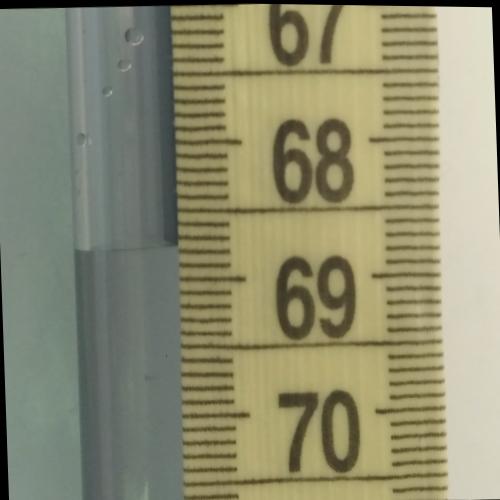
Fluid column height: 68.8 cm